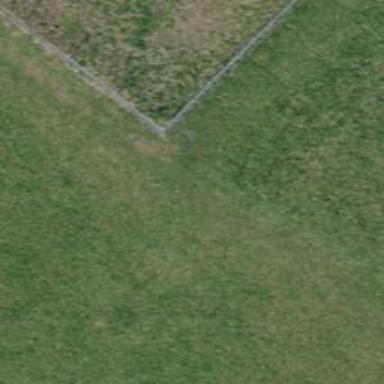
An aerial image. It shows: Path covered with grass.